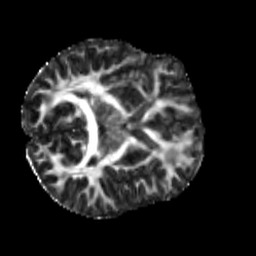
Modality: FA
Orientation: axial
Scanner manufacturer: siemens
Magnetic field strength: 3 T
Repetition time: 4 s
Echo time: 0.0594 s